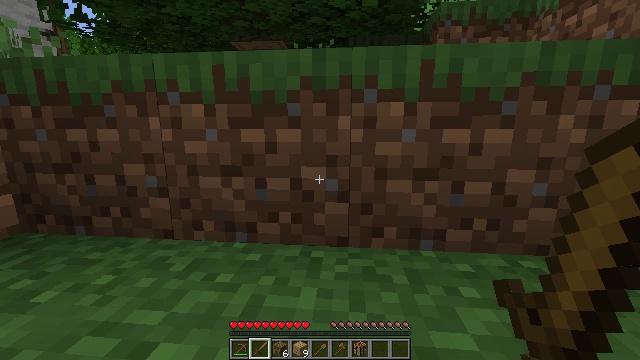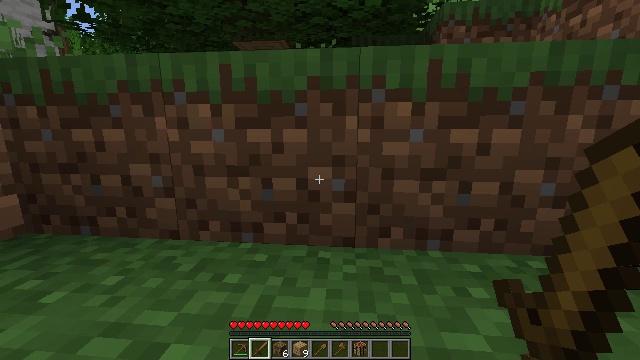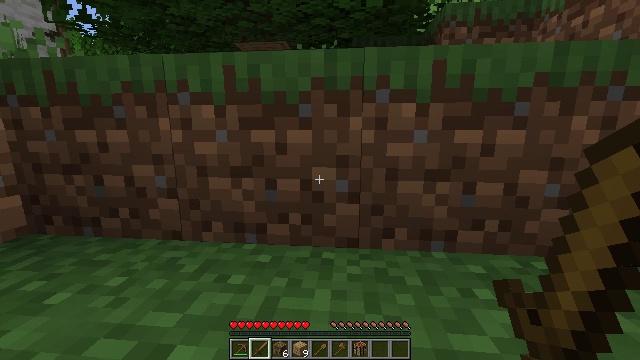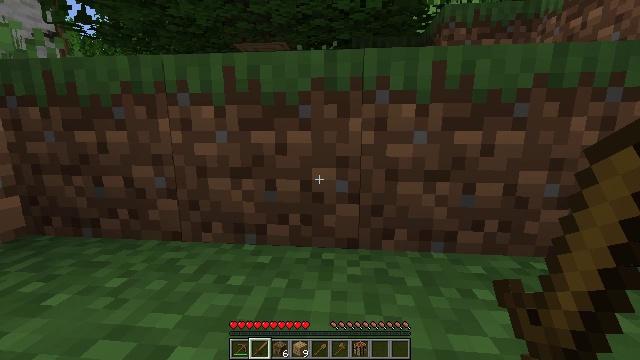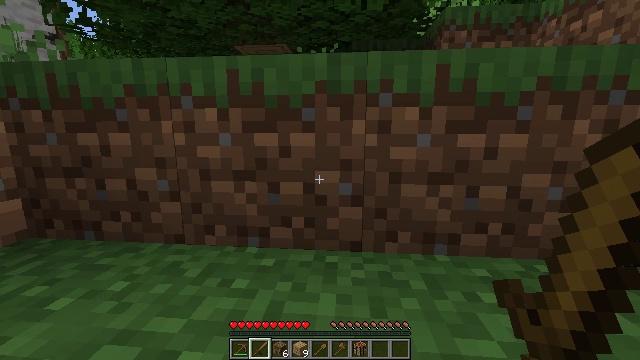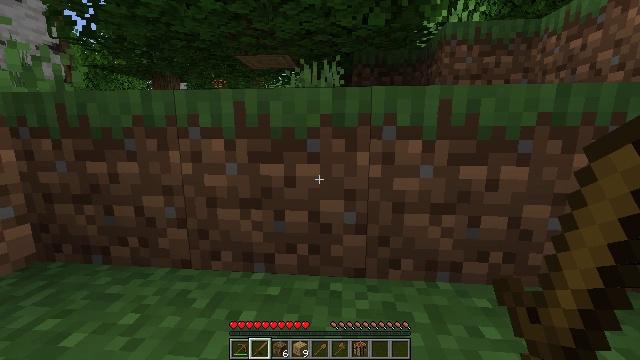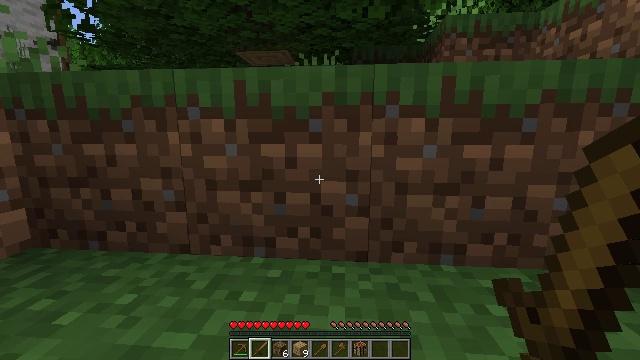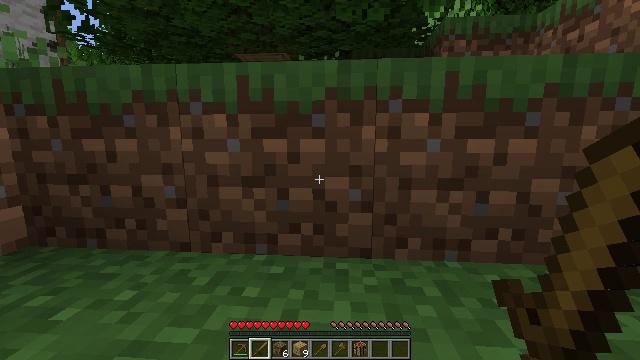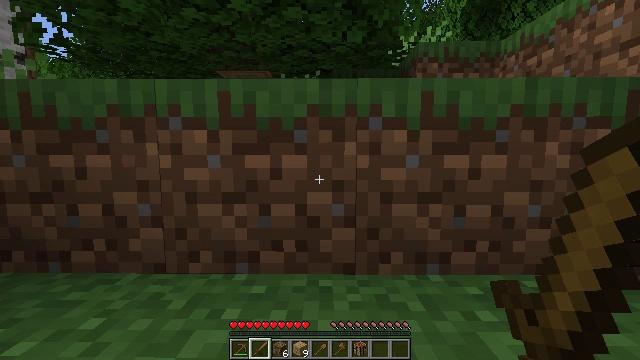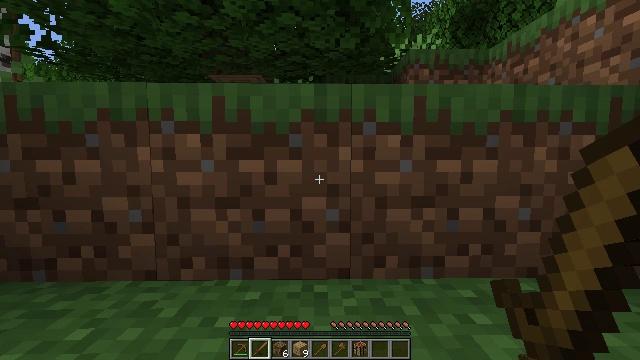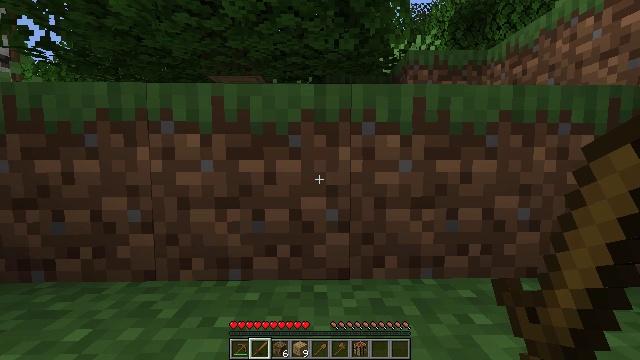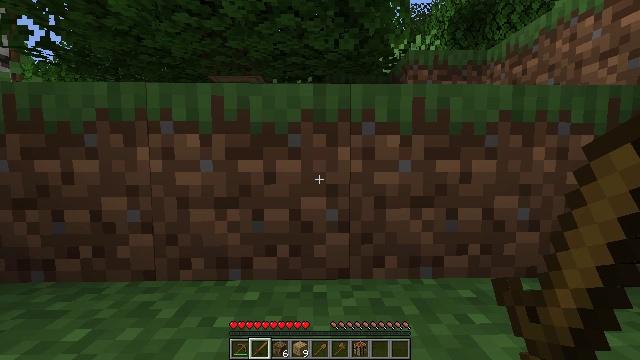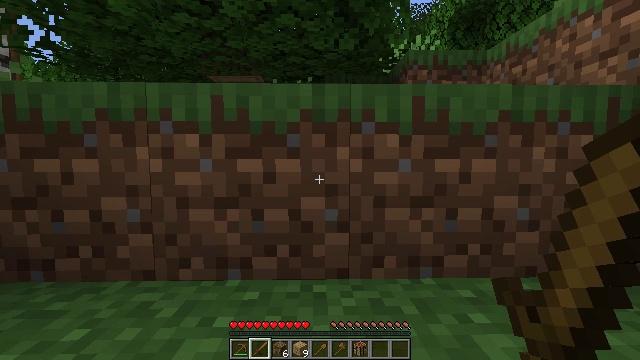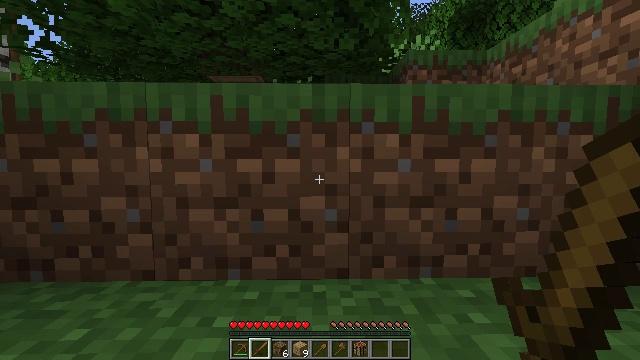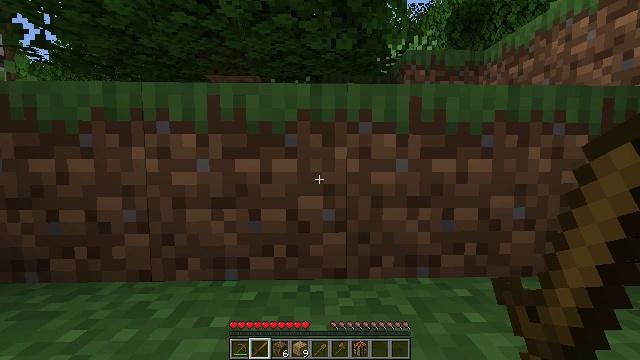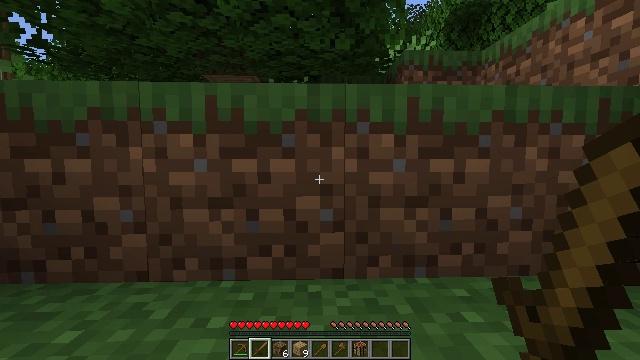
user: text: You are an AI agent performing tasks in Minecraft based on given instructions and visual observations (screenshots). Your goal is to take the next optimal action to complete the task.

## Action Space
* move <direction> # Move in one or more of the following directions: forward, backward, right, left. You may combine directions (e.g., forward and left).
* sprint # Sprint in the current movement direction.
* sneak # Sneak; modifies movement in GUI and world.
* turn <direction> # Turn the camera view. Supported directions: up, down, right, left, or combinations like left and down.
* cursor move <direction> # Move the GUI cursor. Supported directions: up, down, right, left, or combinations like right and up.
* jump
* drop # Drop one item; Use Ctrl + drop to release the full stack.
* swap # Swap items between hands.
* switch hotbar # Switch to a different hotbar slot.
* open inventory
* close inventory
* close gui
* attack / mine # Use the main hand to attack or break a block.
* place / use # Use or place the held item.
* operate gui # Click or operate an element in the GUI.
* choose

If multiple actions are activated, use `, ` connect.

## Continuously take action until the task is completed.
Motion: motion action
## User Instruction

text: Collect dirt by holding left button.
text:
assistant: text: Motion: move forward, sprint
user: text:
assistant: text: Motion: move forward, sprint
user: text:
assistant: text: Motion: move forward, sprint
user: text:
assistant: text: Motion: move forward, sprint, jump
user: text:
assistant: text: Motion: move forward, sprint, jump
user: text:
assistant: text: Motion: move forward, sprint, jump
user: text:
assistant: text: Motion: move forward, sprint, turn up, jump
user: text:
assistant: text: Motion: move forward, sprint, turn right and up, jump
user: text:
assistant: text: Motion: move forward, sprint, turn right and up
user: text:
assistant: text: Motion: move forward, sprint
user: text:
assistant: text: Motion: move forward, sprint
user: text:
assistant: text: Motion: move forward, sprint
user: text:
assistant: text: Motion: move forward, sprint
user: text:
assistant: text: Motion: move forward, sprint
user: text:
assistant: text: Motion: move forward, sprint
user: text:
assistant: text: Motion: move forward, sprint, turn right and down
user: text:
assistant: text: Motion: move forward, sprint, turn right
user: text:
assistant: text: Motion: move forward, sprint, turn right
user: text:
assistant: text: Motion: sprint, turn right
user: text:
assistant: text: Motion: sprint, turn right
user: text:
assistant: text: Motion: sprint
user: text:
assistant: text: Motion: turn right
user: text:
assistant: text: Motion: no_op
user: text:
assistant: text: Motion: turn right and down
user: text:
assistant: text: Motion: turn right and down
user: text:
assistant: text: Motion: turn right and down
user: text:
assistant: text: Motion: turn right and down
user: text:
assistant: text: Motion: turn down
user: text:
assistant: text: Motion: turn down
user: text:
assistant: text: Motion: turn left and down